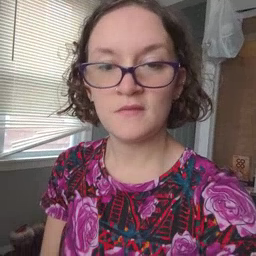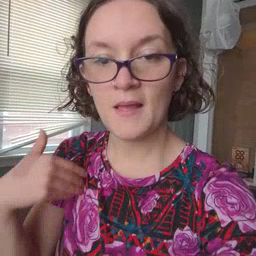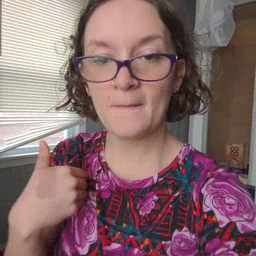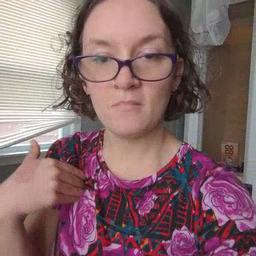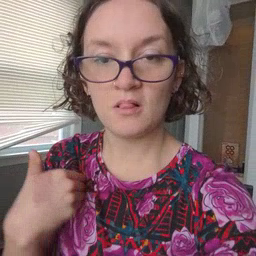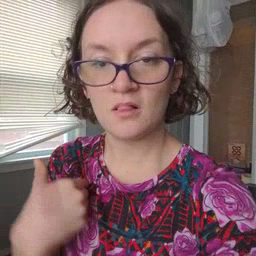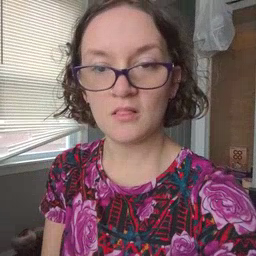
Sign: animal